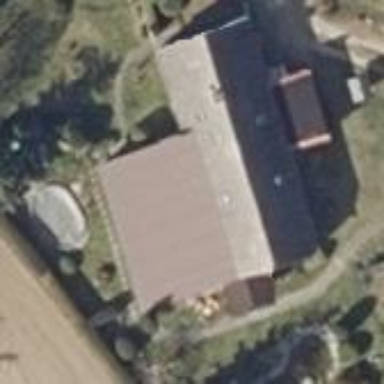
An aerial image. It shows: Simple house.